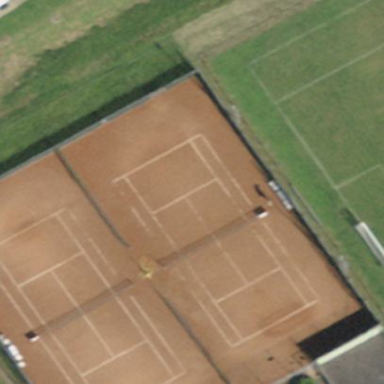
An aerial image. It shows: Tennis court on pitch designated for leisure land.